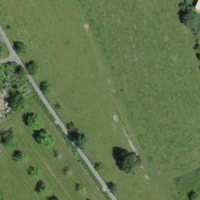
EUNIS habitat code: 52
Species observed at this site:
Aedes japonicus